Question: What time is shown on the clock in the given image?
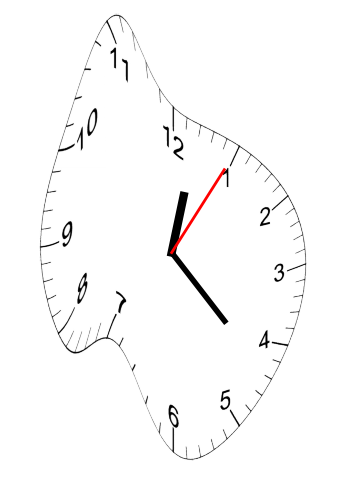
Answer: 12:22:05